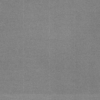
Label: dusty